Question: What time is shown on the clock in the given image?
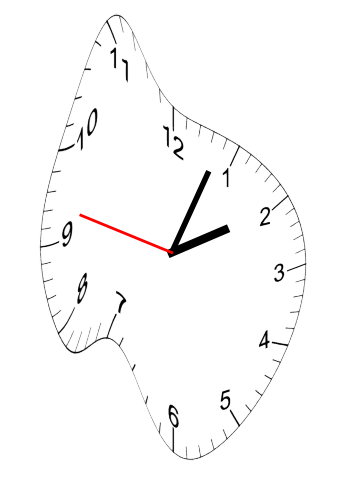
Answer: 02:03:47